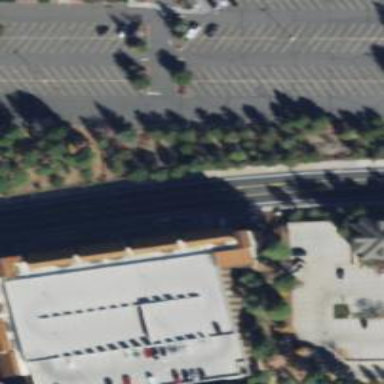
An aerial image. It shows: Asphalt driveway with building passage tunnel.